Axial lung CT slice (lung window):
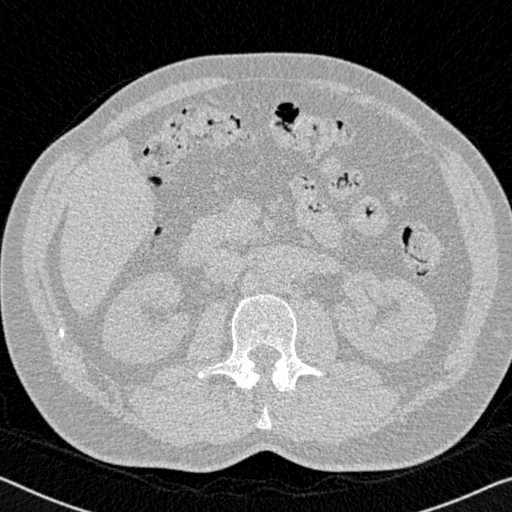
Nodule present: no